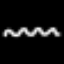
Label: squiggle